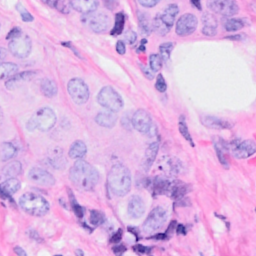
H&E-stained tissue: Breast